Question: I am customizing 'MFMailComposeViewController'. For changing it's UI I detected the 'UIBarButtonItem' and changing it's appearance using:
'''
[[UIBarButtonItem appearance]setTitle:@""];
'''
I am getting crashed in my other classes where I used 'UIBarButtonItem' with text. I fixed those by using customView for the bar button. I am also using share kit in my app and now I am having crash in twitter login screen when keyboard appears with toolbar (In next/Previous and Done buttons).
1. Is there any way to avoid crashes in my app's other bar button items after I set appearance for a specific class?
2. Is there any way to assign customView to ShareKit's twitter's login screen's buttons?
3. Is there any way to remove those bar buttons if no for both above?
Thanks.

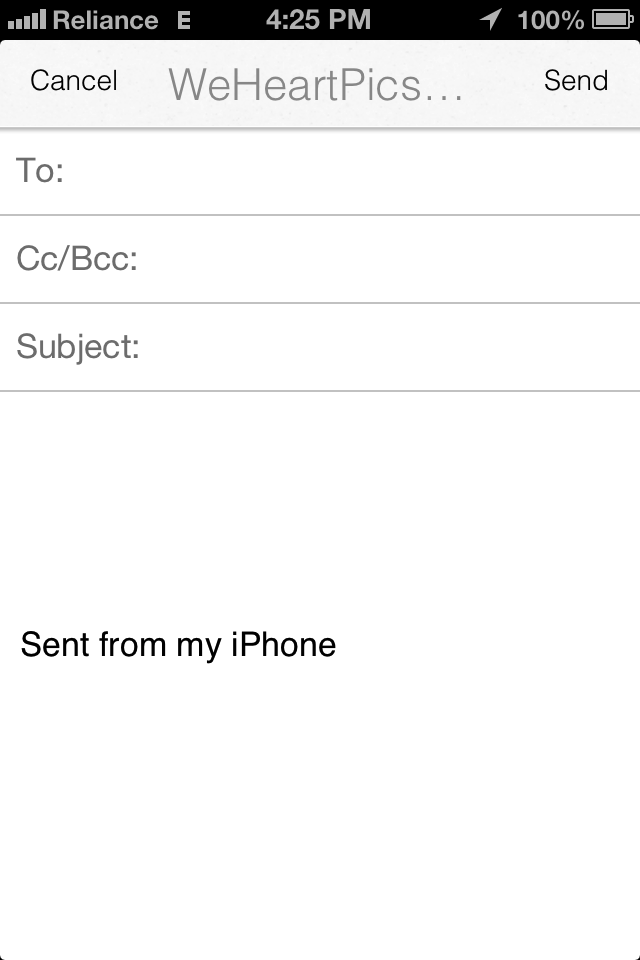
Answer: 'UIBarButtonItem' appearance proxy does not have a method for 'setTitle'.
In the documentation you will find wich method are available for <URL>